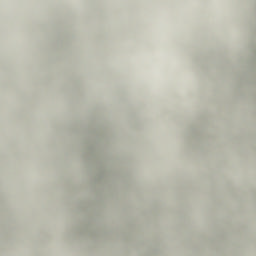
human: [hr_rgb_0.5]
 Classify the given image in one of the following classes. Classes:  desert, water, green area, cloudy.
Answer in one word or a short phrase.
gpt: cloudy